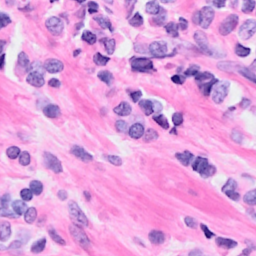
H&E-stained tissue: Breast